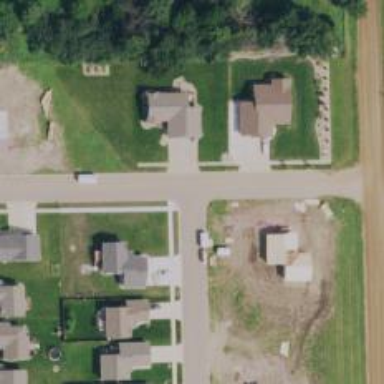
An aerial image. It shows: Residential road.